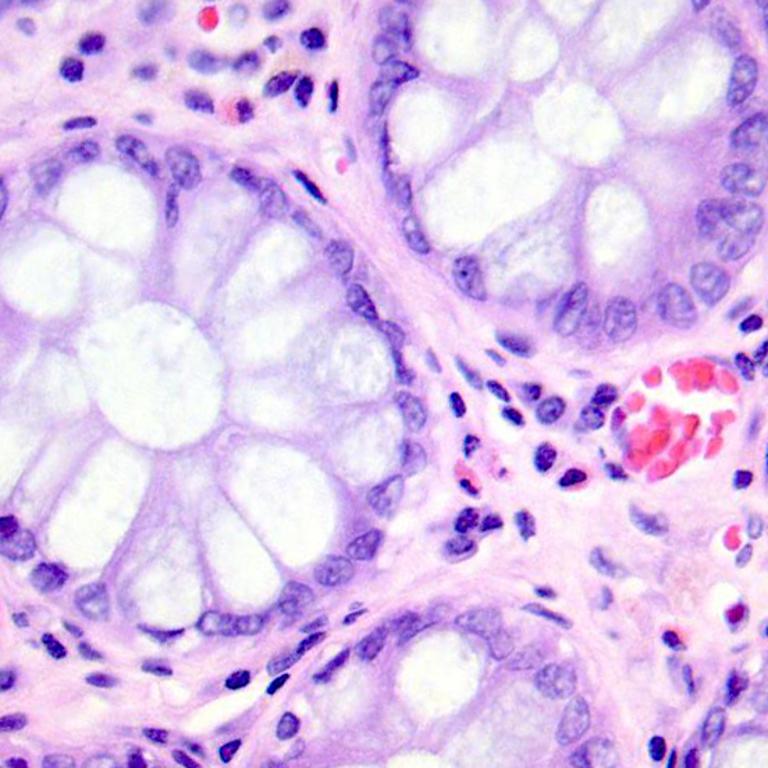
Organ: colon
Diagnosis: benign